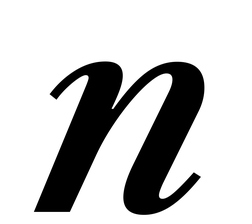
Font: LibreCaslonText-Italic_SemiBold_Italic